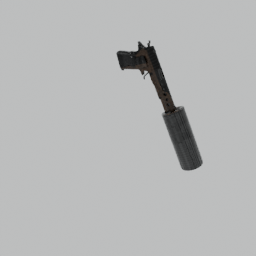
Label: tools